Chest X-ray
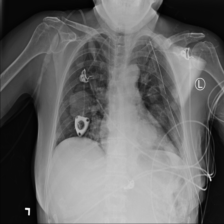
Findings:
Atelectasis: negative
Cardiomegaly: negative
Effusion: negative
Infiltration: negative
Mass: positive
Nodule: positive
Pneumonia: negative
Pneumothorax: negative
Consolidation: negative
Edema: negative
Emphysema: negative
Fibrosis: negative
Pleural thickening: negative
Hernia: negative